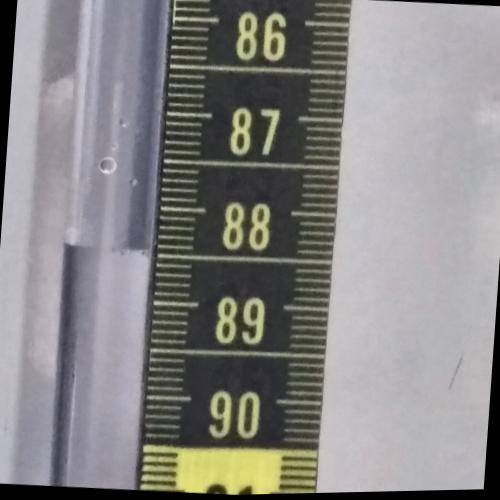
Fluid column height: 88.4 cm